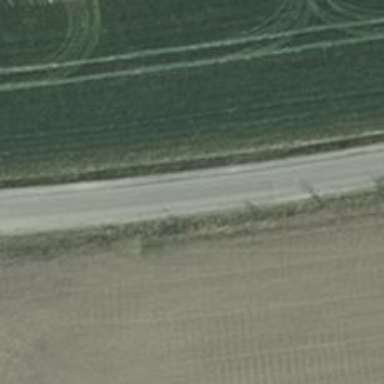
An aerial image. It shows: Unclassified road.